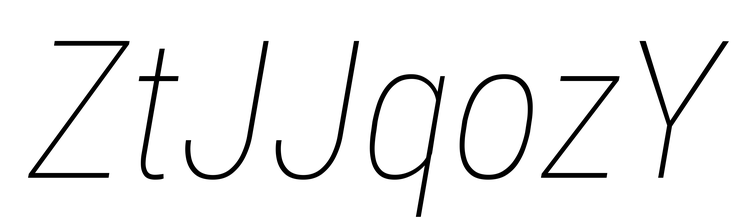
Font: Roboto-Italic_Condensed_Thin_Italic